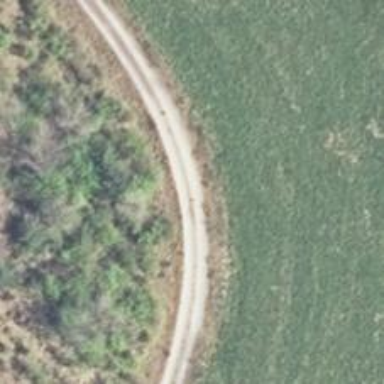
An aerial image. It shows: Track road with grade3 tracktype.